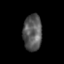
Tissue: skin
Cell type: T cells
Senescence score: 0.2685
Nuclear area (px): 671
Mean DAPI intensity: 88.957